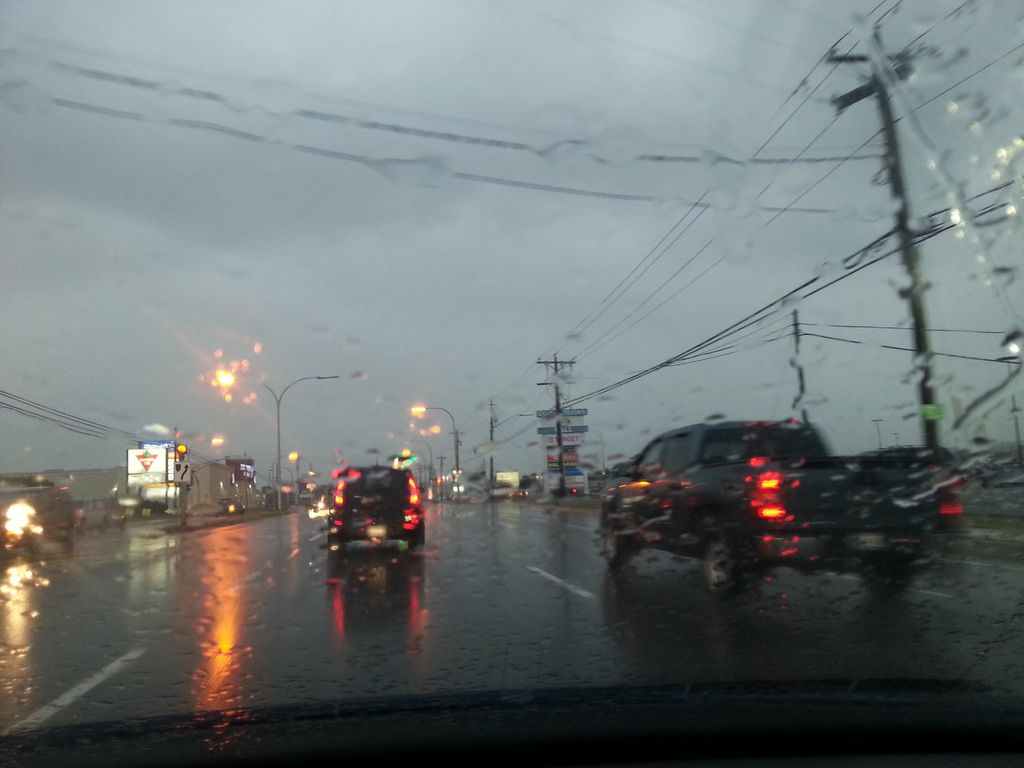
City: charlottetown